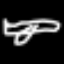
Label: airplane